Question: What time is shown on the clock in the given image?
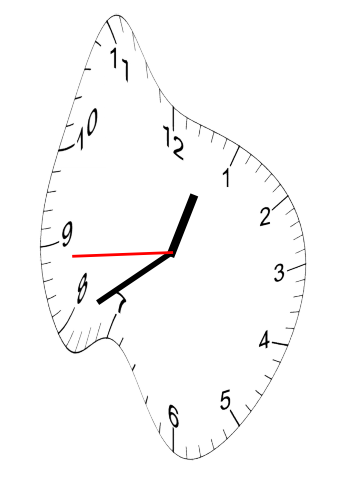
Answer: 12:39:44